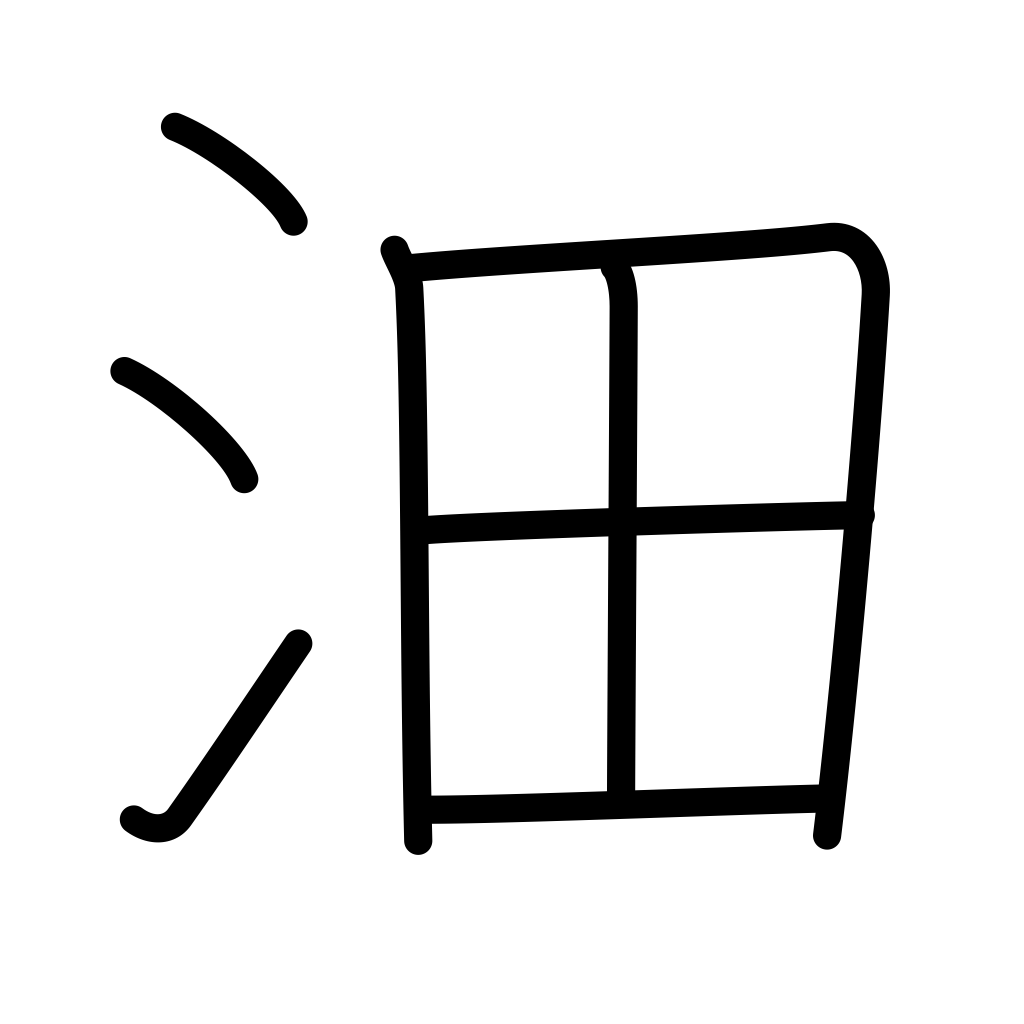
Meaning: vast surging waters